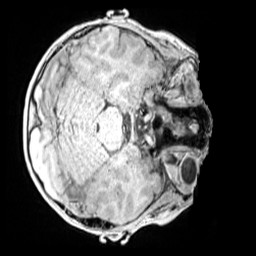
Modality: MP2RAGE
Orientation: axial
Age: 9
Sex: male
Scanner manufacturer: siemens
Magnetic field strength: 3 T
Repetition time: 4 s
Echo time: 0.00299 s